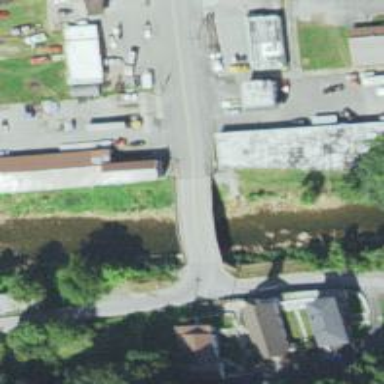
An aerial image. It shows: Tertiary road with bridge.